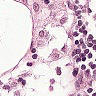
Metastatic tissue present: no